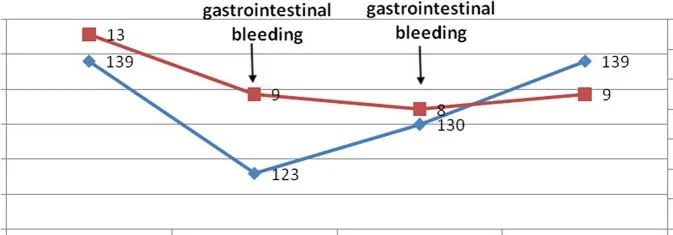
Timeline of the episode of care showing the evolution of serum sodium and hemoglobin levels.
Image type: chart (chart)